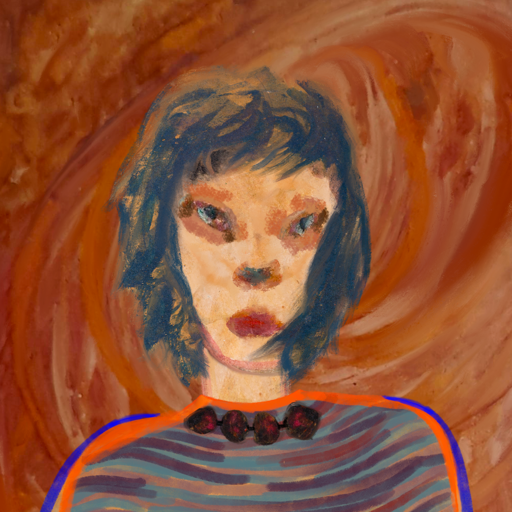
Background: Pious_Lady, Head And Neck Front: Childish, Face Front: Boggyland, Bust: Experience, Hair Front: InTheSun, Head Accessory: Blank, Second Necklace: Blank, Necklace: Mosgoul, Baby: Blank